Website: ulta-beauty
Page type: delivery-shipping
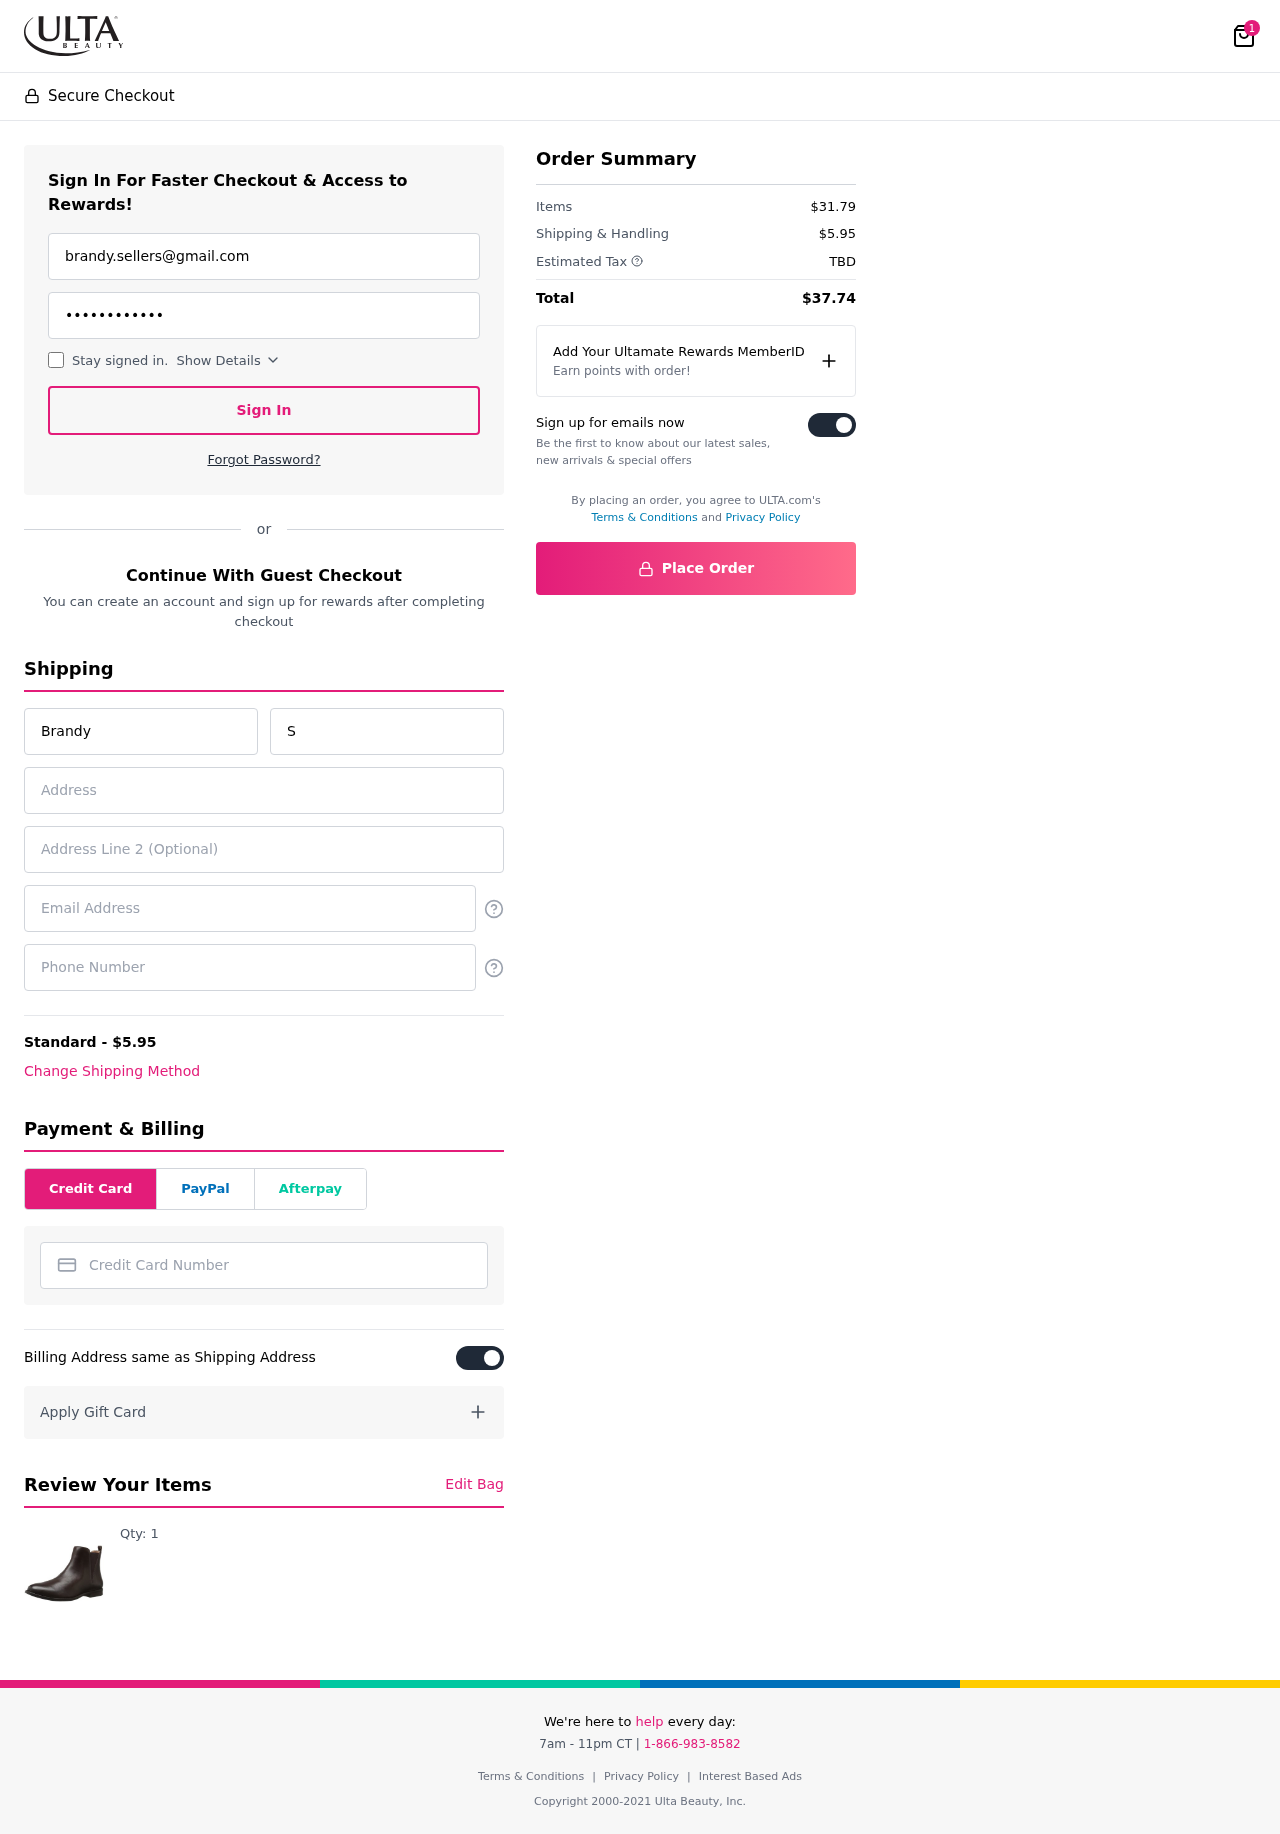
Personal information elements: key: PII_CARD_NUMBER
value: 4148 7651 7584 5240
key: PII_EMAIL
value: brandy.sellers@gmail.com
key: PII_EMAIL2
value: brandy.sellers@gmail.com
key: PII_FIRSTNAME
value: Brandy
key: PII_LASTNAME
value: Sellers
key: PII_PHONE
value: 7482237512
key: PII_STREET
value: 4341 Adam Fords
Product elements: key: PRODUCT1_QUANTITY
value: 1
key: PRODUCT1
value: Qty: 1
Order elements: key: ORDER_NUM_ITEMS
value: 1
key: ORDER_SHIPPING_COST
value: $5.95
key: ORDER_SUBTOTAL
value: $31.79
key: ORDER_TAX
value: TBD
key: ORDER_TOTAL
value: $37.74